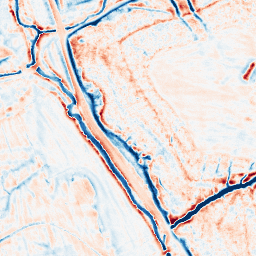
Category: edge_preserving
Decomposition family: bilateral
Decomposition parameters: d: 15
sigma_color: 25
sigma_space: 50
Upsampling method: cubic_catmull_rom
Upsampling parameters: scale: 8
Upsampling scale: 8